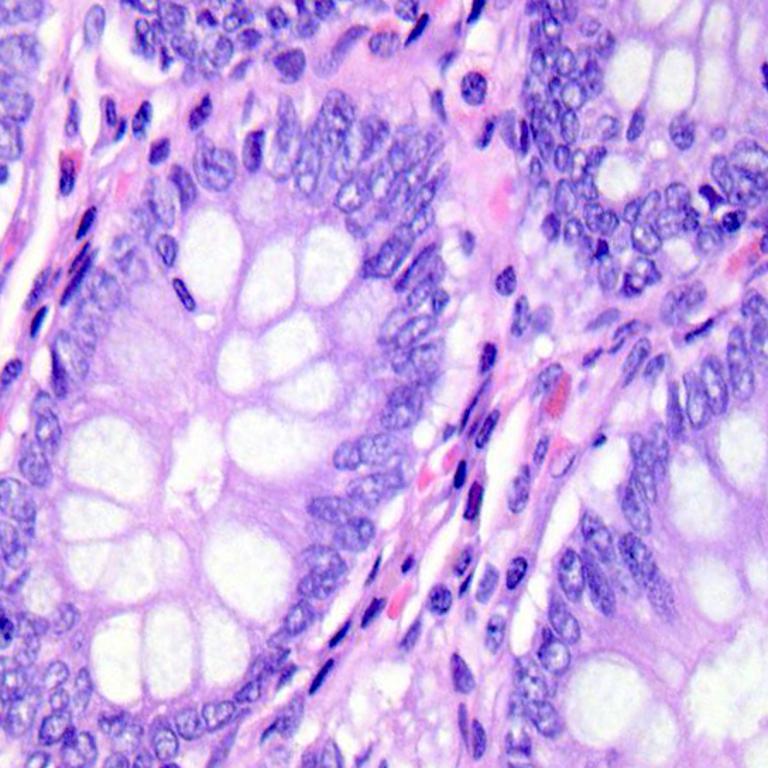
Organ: colon
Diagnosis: benign